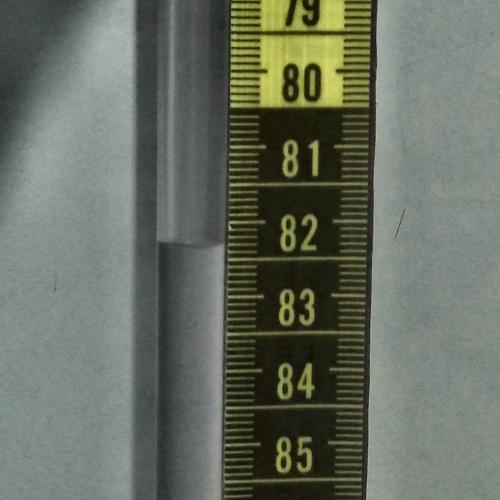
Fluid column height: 82.3 cm